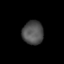
Tissue: lung
Cell type: Epithelial cells
Senescence score: 0.214
Nuclear area (px): 483
Mean DAPI intensity: 80.694